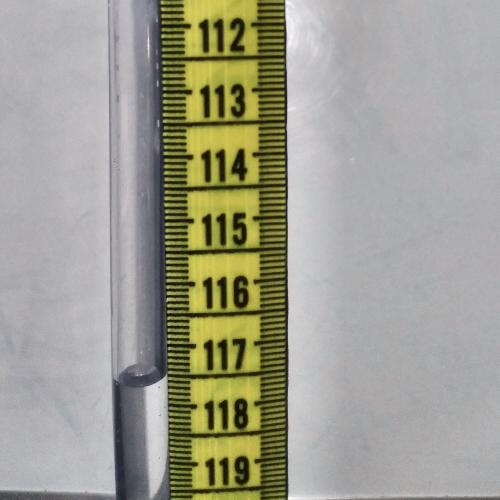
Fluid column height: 117.5 cm